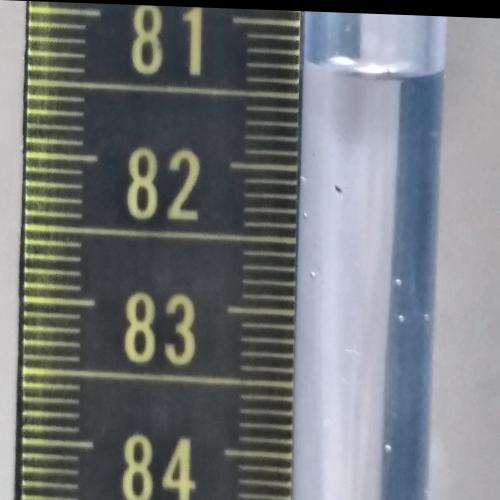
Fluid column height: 81.2 cm